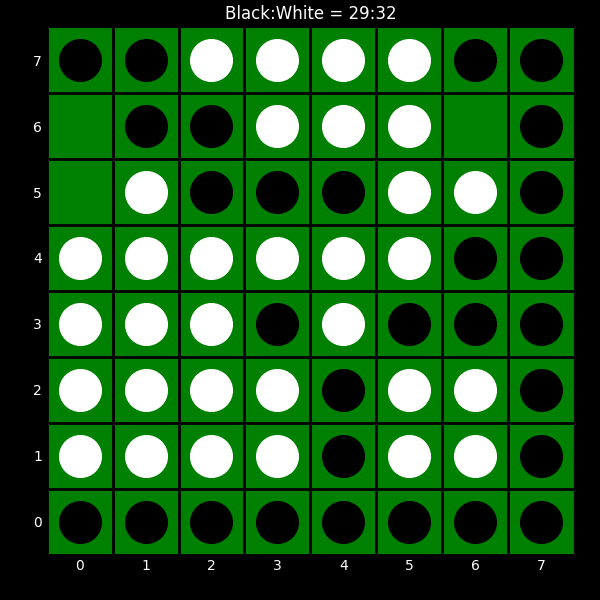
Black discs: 29
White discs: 32